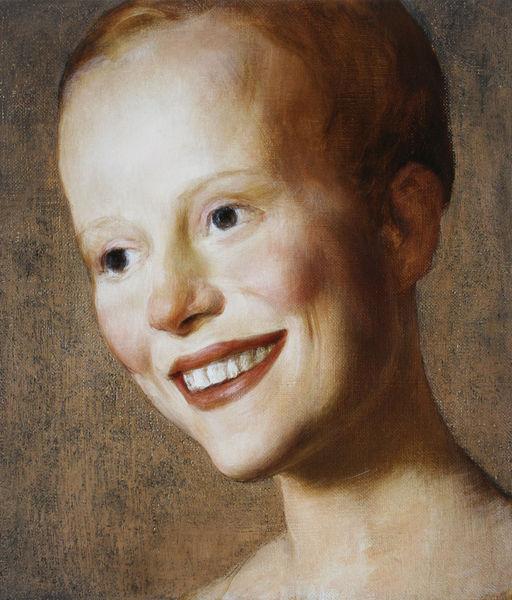
Titel: Little Head
Künstler: John Currin
Institution: Privatsammlung
Schlagwörter: dunkel, gemälde, haut, kopf, schatten, weiß, mädchen, ausschnitt, braun, frau, frisur, haar, hell, hintergrund, licht, mund, nase, ohr, pastell, blick, dame, rot, malerei, jung, augen, falten, gesicht, inkarnat, bildnis, hals, portrait, porträt, öl, haare, realismus, augenbrauen, kinn, lippen, lächeln, wangen, backen, ausdruck, nacken, fotorealistisch, lippenstift, lachen, spitzweg, alter, acryl, mundwinkel, ölmalerei, bildniss, grinsen, zähne, halbprofil, ader, kurzhaar, krebs, zahn, fältchen, lachfalten, lipenstift, swinton, tilda